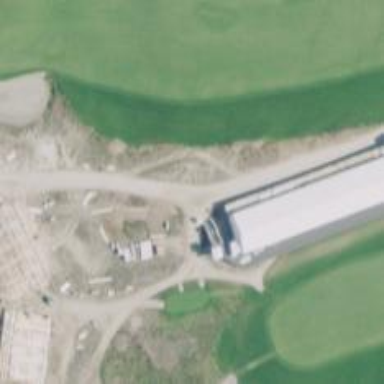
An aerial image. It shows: Pathway for golfing.